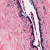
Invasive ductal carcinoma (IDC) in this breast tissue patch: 0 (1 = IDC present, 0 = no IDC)